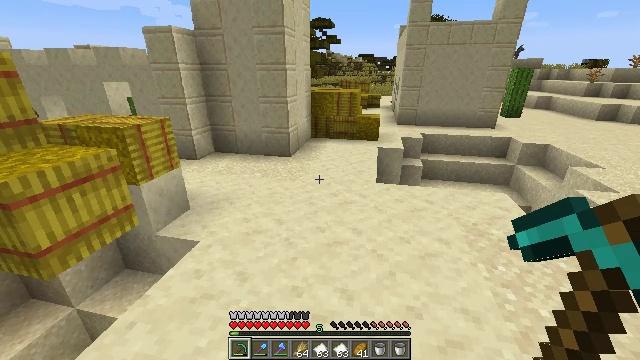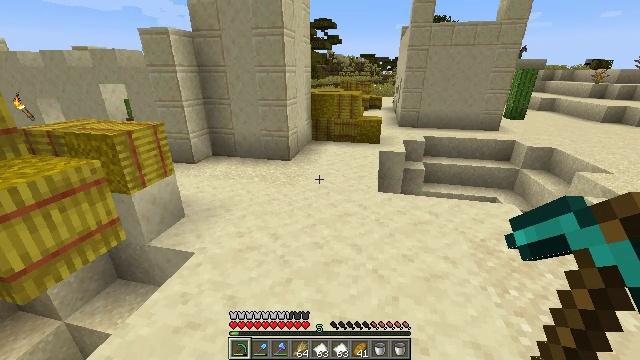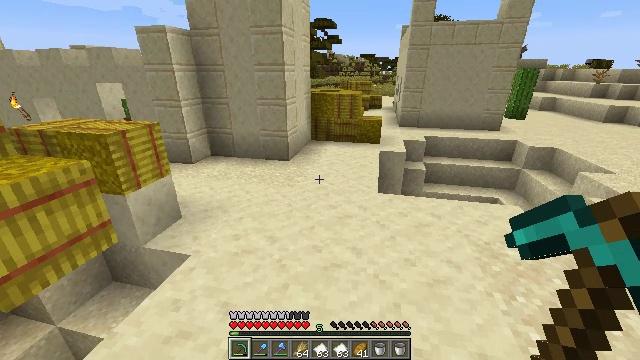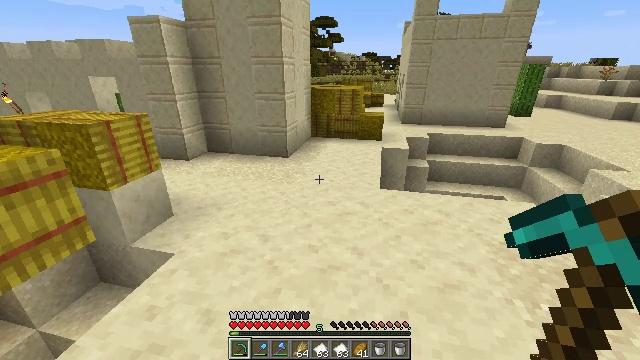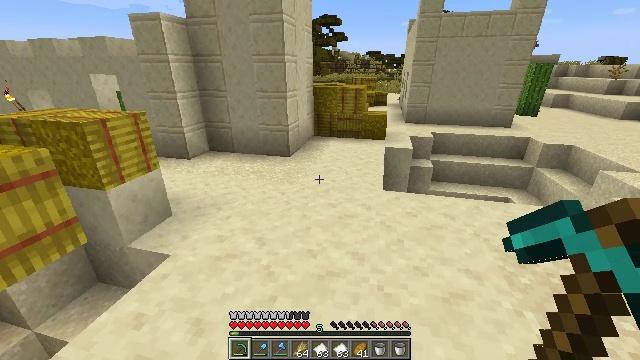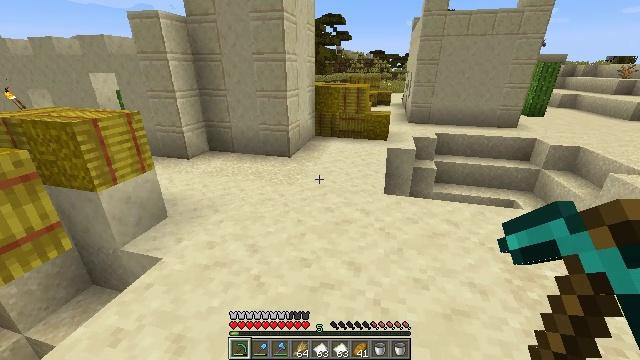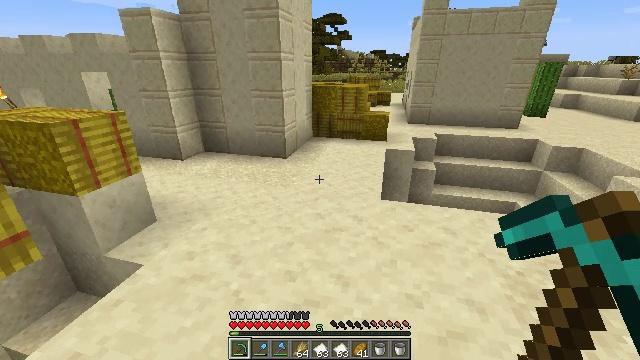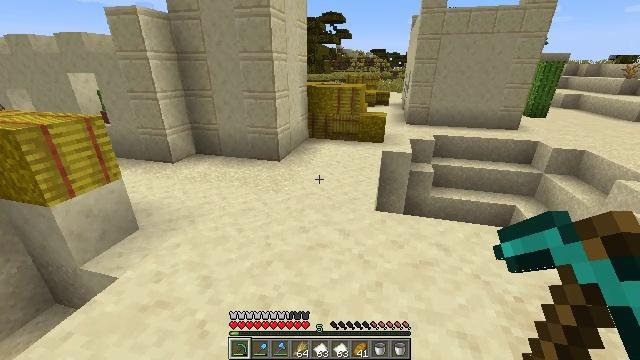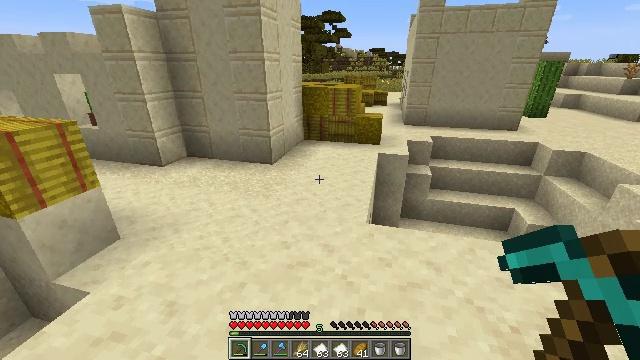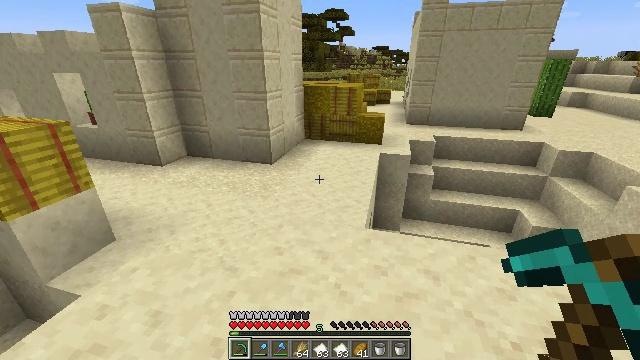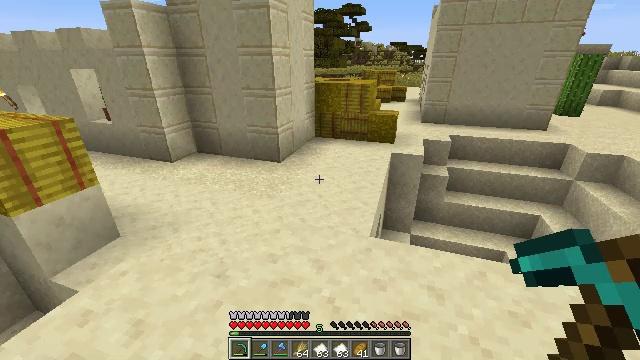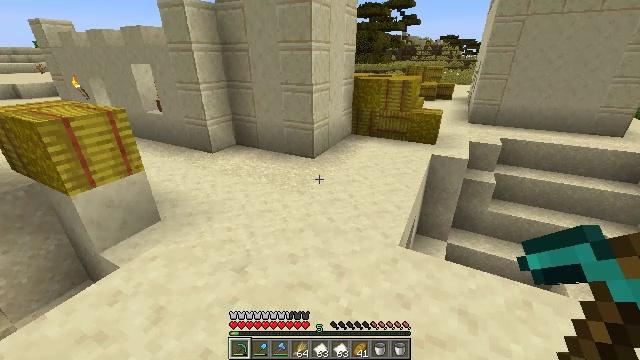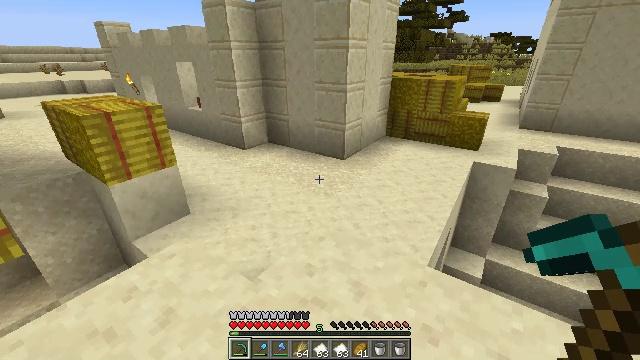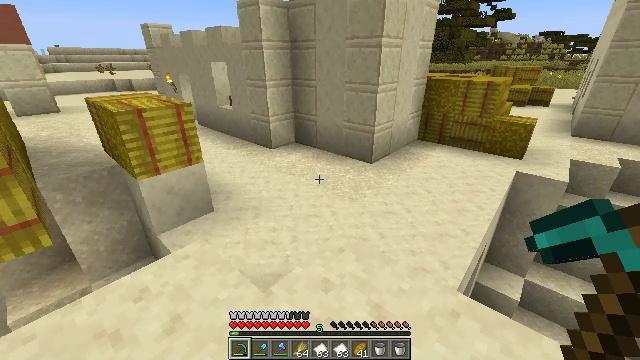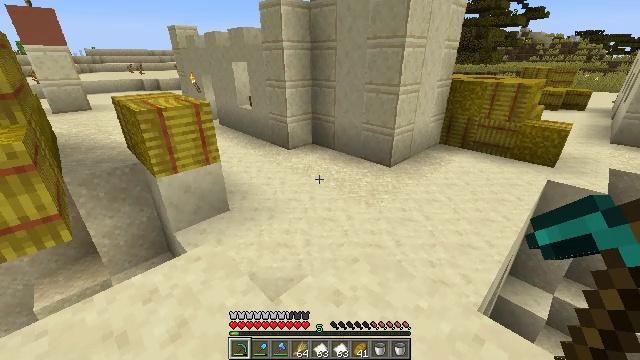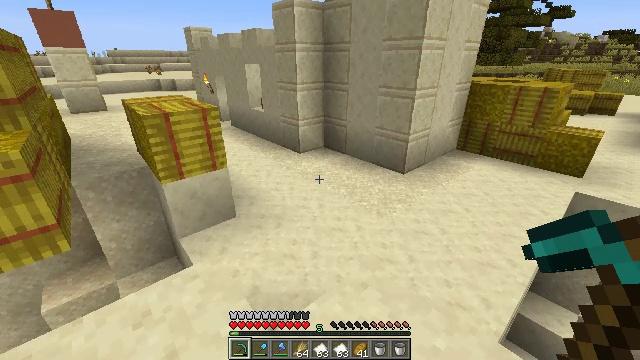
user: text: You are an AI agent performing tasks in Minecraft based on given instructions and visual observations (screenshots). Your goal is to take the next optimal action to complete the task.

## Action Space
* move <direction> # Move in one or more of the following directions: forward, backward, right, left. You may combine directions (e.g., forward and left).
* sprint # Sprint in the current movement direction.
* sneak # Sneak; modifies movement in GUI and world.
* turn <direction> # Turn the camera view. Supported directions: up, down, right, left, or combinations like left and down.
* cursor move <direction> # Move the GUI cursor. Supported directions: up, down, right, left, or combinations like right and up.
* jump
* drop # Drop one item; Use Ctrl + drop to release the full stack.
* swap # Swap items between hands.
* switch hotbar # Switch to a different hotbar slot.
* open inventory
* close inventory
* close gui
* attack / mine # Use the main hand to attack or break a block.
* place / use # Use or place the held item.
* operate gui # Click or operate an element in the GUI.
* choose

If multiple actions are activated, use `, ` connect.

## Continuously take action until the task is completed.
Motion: motion action
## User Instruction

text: Gather hay blocks from the farm.
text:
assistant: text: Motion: move forward, jump
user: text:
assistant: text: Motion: move forward
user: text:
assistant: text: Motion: move forward and move right
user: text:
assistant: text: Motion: move forward and move right
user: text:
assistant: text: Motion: move forward and move right
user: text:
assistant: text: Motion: move forward and move right
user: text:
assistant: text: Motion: move forward and move right
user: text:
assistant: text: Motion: move forward and move right
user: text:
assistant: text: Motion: move forward and move right
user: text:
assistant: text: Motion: move forward and move right, turn left
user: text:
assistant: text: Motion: move forward, turn left
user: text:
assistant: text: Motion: move forward, turn left
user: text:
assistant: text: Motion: move forward, turn left
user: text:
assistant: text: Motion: move forward, turn left
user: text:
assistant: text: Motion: move forward, turn left
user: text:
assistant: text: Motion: move forward
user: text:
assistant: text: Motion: move forward
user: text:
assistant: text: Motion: move forward
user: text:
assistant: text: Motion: move forward
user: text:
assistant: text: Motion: move forward
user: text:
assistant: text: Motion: move forward
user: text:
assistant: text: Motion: move forward
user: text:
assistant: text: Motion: move forward
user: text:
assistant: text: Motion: move forward
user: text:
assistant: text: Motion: move forward, turn left
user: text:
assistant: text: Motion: move forward, turn left and up
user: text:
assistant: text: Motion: move forward, turn left and up
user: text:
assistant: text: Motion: move forward, turn left and up
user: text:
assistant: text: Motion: move forward, turn left and up
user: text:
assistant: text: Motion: move forward, turn left